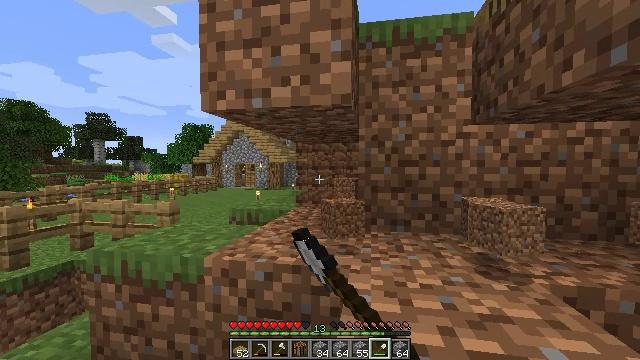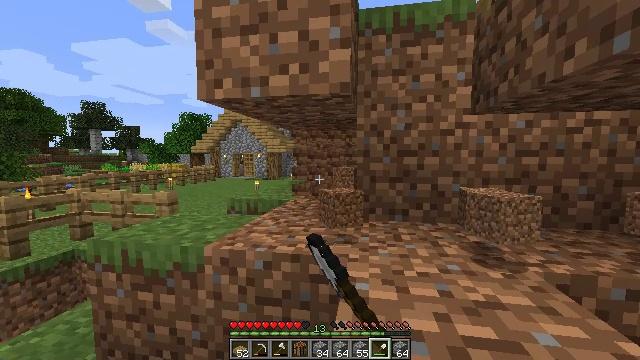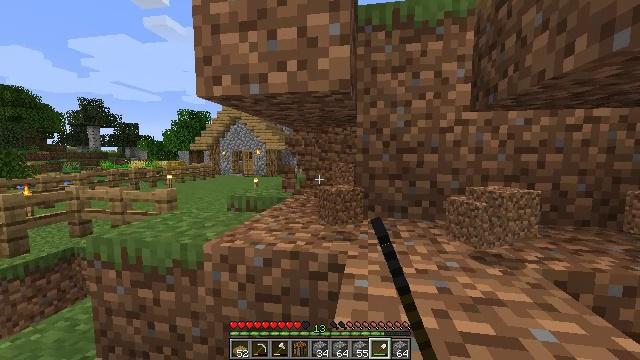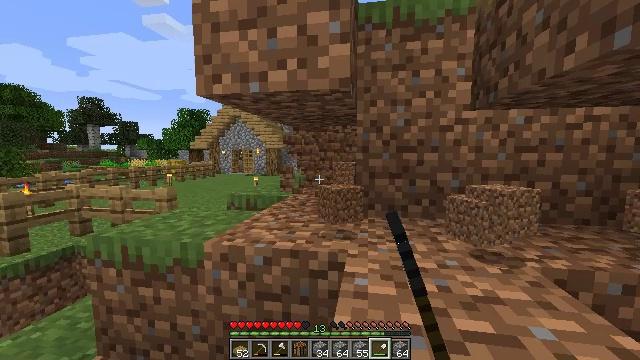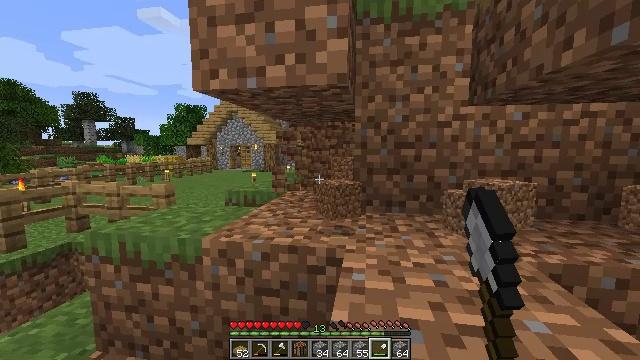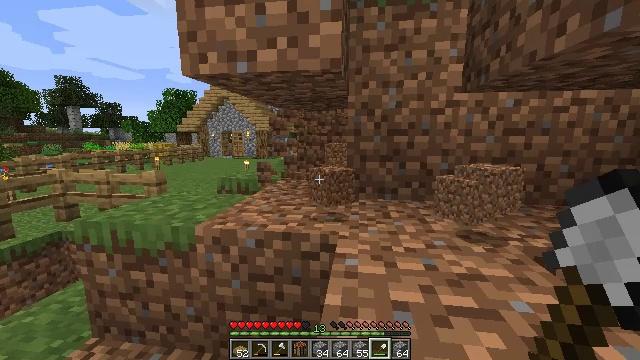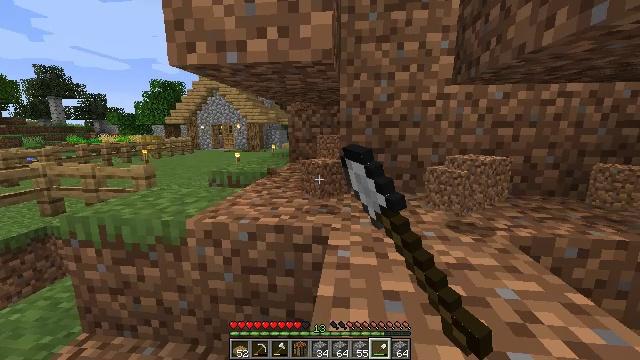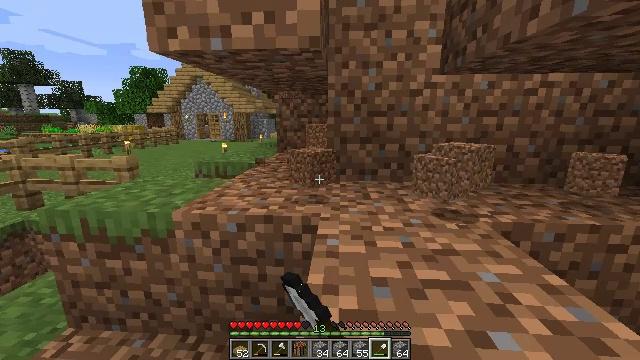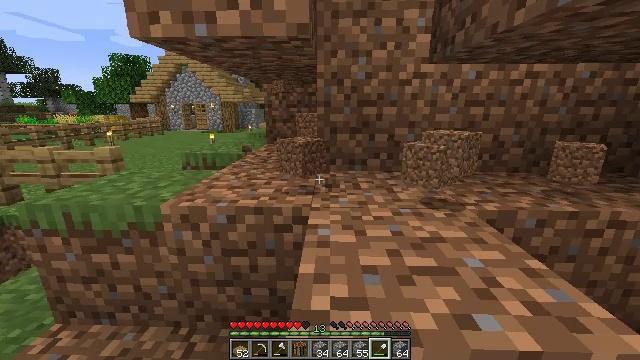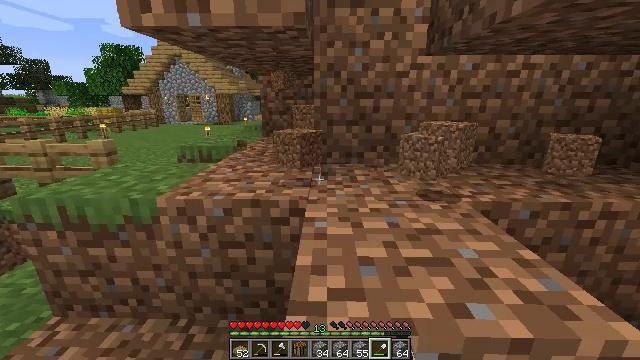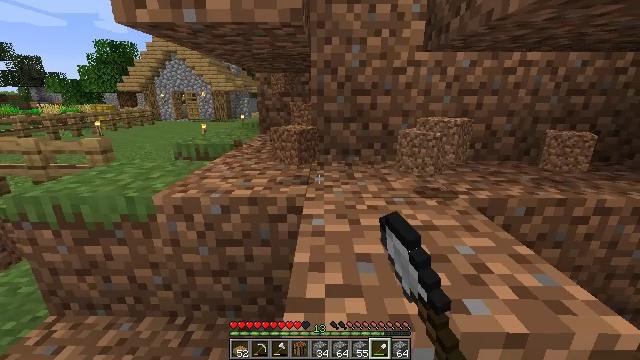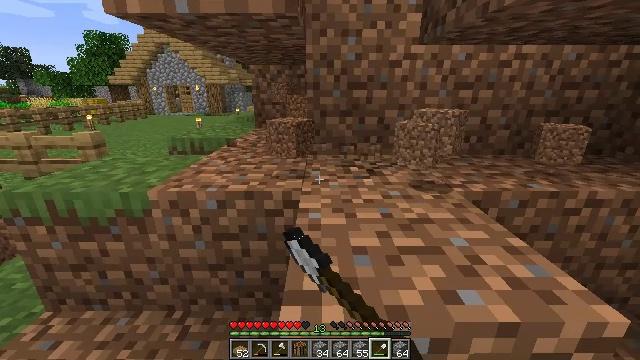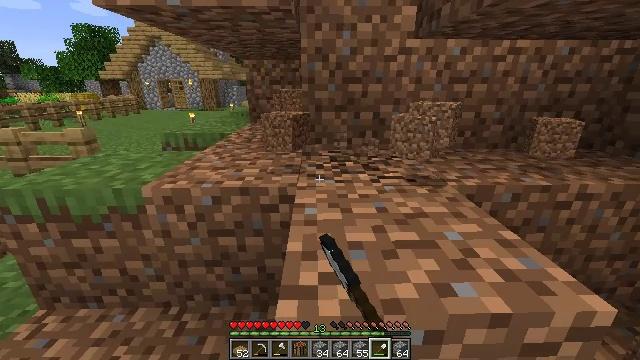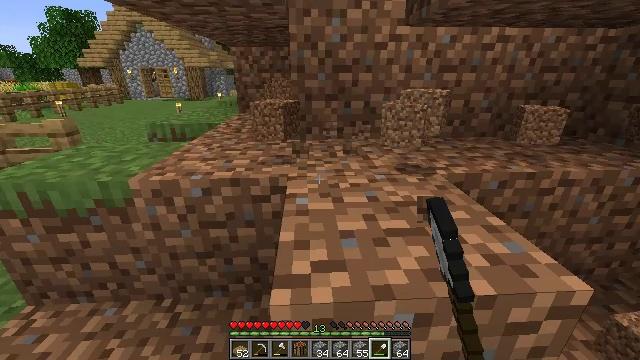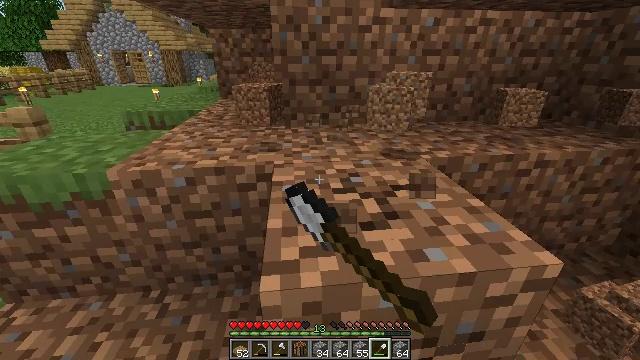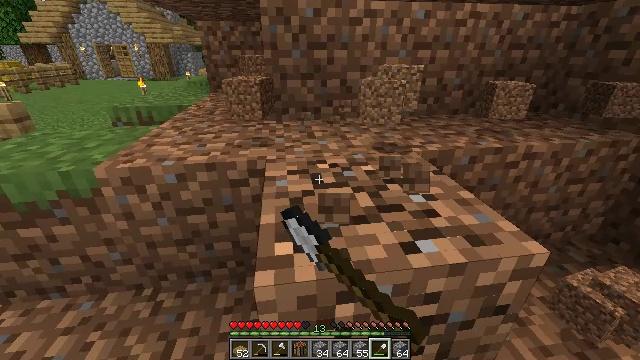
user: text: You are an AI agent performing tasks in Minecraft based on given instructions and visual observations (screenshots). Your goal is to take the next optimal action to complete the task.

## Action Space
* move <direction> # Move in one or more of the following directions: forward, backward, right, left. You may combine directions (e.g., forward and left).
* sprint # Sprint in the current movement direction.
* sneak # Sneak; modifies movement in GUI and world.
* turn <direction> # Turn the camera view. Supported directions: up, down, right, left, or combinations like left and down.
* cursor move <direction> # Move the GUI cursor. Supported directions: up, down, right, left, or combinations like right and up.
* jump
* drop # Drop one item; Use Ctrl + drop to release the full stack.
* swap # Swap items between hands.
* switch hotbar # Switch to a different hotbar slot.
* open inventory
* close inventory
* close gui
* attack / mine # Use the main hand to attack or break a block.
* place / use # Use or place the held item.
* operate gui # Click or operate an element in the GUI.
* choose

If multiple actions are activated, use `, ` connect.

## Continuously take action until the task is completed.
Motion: motion action
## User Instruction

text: Get dirt block.
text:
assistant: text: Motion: turn down, attack / mine
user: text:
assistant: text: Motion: attack / mine
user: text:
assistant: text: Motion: attack / mine
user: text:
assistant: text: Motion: attack / mine
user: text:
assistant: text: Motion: turn right and down, attack / mine
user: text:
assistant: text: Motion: turn right and down, attack / mine
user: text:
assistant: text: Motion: turn right and down, attack / mine
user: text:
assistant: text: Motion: turn right and down, attack / mine
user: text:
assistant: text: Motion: turn down, attack / mine
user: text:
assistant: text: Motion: attack / mine
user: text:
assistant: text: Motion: turn down, attack / mine
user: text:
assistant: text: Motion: turn right and down, attack / mine
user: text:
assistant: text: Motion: turn right and down, attack / mine
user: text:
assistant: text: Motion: turn right and down, attack / mine
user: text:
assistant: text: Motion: turn right and down, attack / mine
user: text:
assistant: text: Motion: turn right and down, attack / mine
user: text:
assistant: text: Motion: turn right, attack / mine
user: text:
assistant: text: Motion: attack / mine
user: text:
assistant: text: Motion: turn right, attack / mine
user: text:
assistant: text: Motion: turn right, attack / mine
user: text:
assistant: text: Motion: turn right and up, attack / mine
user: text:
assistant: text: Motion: attack / mine
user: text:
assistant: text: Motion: attack / mine
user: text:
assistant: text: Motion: turn up, attack / mine
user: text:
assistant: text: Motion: turn left and up, attack / mine
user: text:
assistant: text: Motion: attack / mine
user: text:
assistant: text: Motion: attack / mine
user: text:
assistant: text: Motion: attack / mine
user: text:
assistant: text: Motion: attack / mine
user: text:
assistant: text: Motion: attack / mine